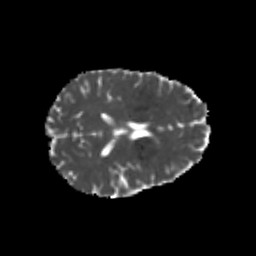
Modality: MD
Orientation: axial
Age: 23
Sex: female
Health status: healthy
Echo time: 0.074 s